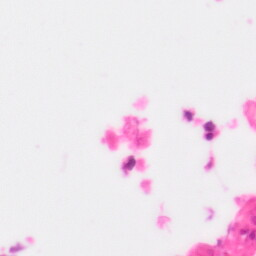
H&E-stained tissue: Colon